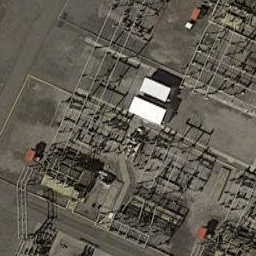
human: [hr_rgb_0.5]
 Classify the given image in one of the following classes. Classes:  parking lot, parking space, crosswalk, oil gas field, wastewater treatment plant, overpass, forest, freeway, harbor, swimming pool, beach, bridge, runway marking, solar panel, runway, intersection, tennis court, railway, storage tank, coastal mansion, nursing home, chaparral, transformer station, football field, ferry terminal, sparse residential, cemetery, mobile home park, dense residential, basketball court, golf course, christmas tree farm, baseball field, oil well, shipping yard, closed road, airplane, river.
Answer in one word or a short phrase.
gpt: transformer station